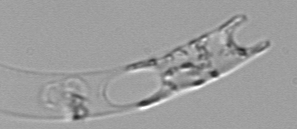
Label: Eucampia